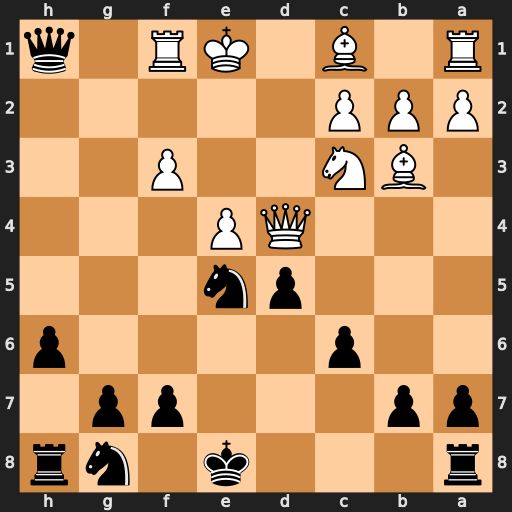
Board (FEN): r3k1nr/pp3pp1/2p4p/3pn3/3QP3/1BN2P2/PPP5/R1B1KR1q
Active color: b
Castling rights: Qkq
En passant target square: -
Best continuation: Nxf3+ Kf2 Qxf1+ Kxf1 Nxd4